Question: I am trying to set resource folder in my Spring Boot project. But not able to make it. Please help. I am trying to integrate thymeleaf.

I am able to get index.html
But I am not able to include resource /css/mobile-angular-ui-desktop.min.css file in index.html.
It give me 404 Page Not found error.
'''
<!DOCTYPE html>
<html>
<head>
<title>Provision Admin</title>
<link rel="stylesheet" th:href="@{/css/mobile-angular-ui-base.min.css}"
href="../static/css/mobile-angular-ui-base.min.css" />
<link rel="stylesheet"
href="/css/mobile-angular-ui-desktop.min.css" />
<script type="text/javascript">
var appContext = '/profilebatch';
</script>
</head>
<body>
</body>
</html>
'''
I setting following security.
'''
@Order(SecurityProperties.ACCESS_OVERRIDE_ORDER)
protected static class ApplicationSecurity extends
WebSecurityConfigurerAdapter {
@Autowired
private SecurityProperties security;
@Override
protected void configure(HttpSecurity http) throws Exception {
http.csrf().disable().authorizeRequests().antMatchers("/css/**")
.permitAll().antMatchers("**/favicon.ico").permitAll()
.antMatchers("/secure/**").fullyAuthenticated().and()
.formLogin().loginPage("/login").failureUrl("/login?error")
.permitAll().and().logout()
.logoutRequestMatcher(new AntPathRequestMatcher("/logout"))
.logoutSuccessUrl("/login");
}
@Override
public void configure(AuthenticationManagerBuilder auth)
throws Exception {
auth.inMemoryAuthentication().withUser("user").password("user")
.roles("USER").and().withUser("admin").password("admin")
.roles("ADMIN");
}
}
'''
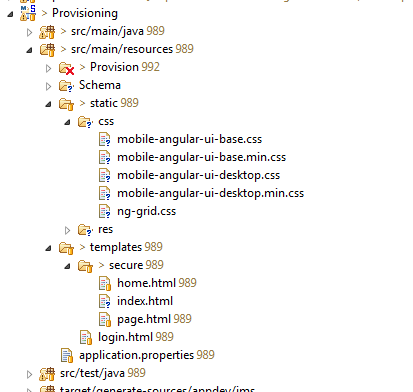
Answer: Finally things are working fine.
I removed @EnableWebMvc in my configuartion.